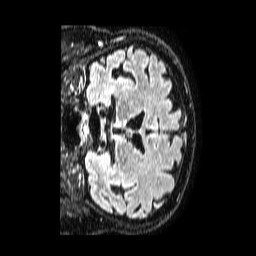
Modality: FLAIR
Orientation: coronal
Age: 74
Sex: male
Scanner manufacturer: philips
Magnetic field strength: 1.5 T
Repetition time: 4.8 s
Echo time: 0.3 s